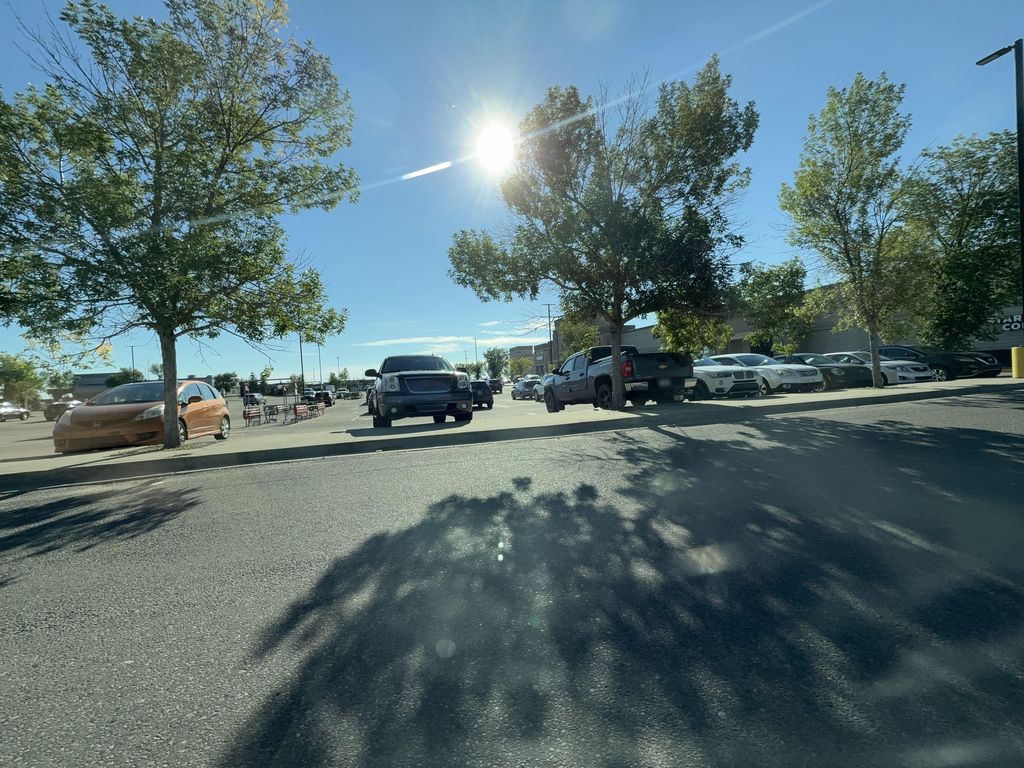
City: calgary